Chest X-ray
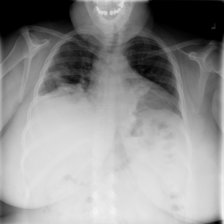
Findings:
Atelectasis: negative
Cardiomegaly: negative
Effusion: negative
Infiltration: positive
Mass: negative
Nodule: negative
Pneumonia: negative
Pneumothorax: negative
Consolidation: negative
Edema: negative
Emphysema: negative
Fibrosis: negative
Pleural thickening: negative
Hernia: negative